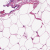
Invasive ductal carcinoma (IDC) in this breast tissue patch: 0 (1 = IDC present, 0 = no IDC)